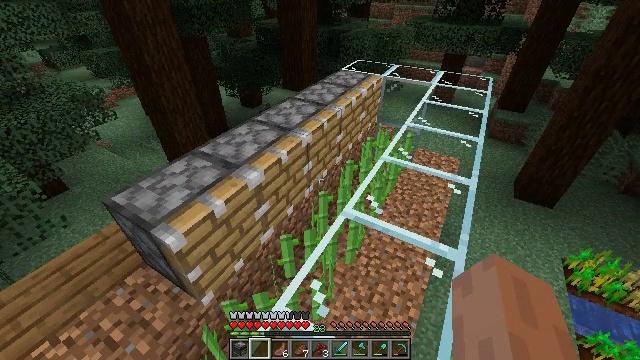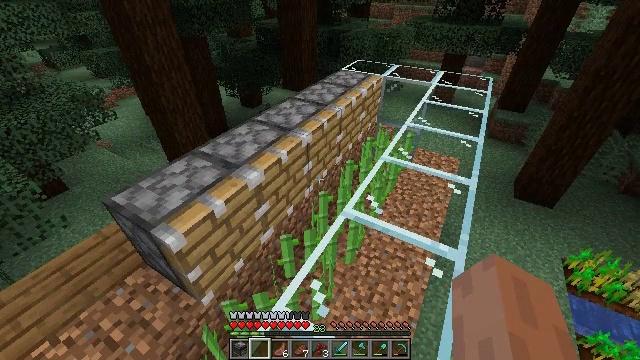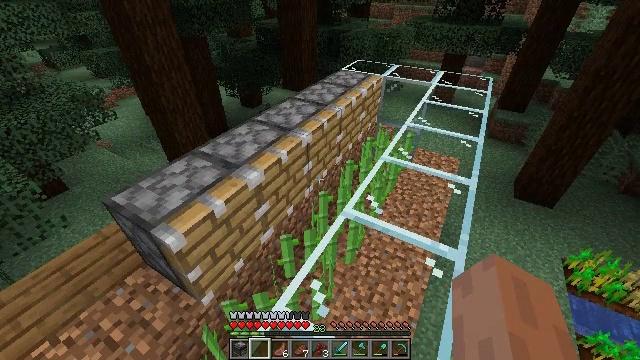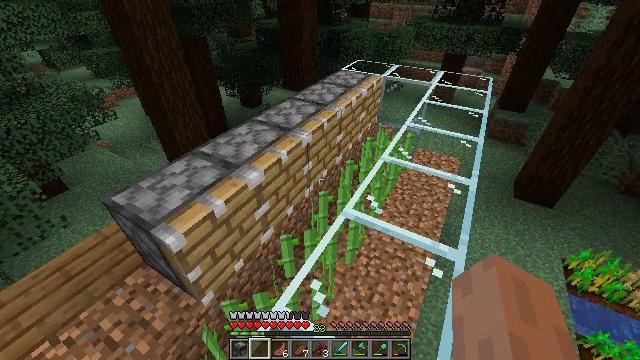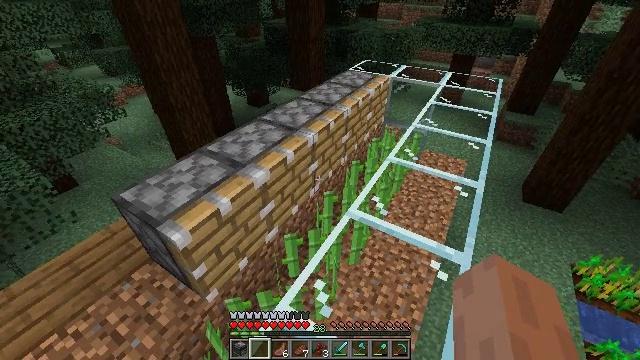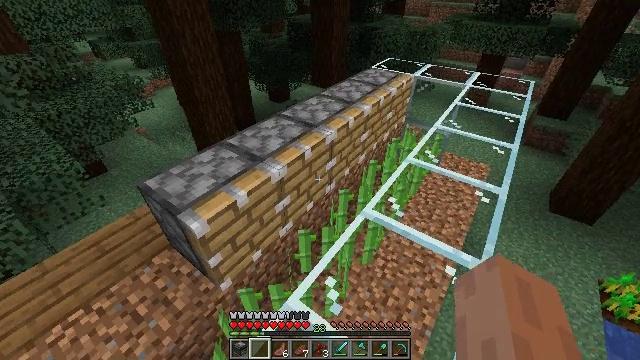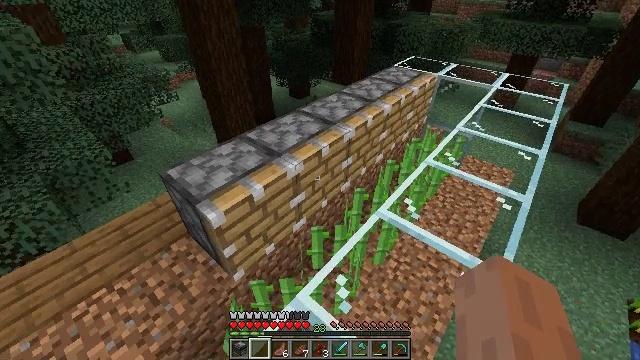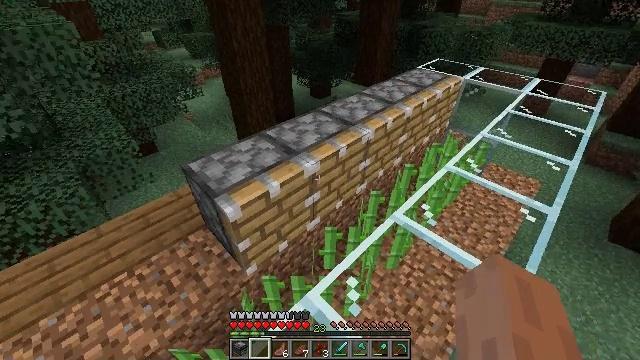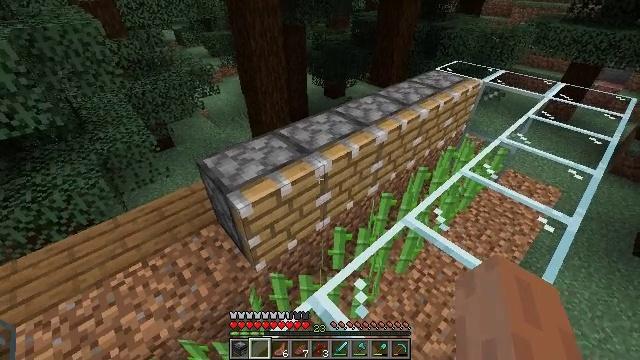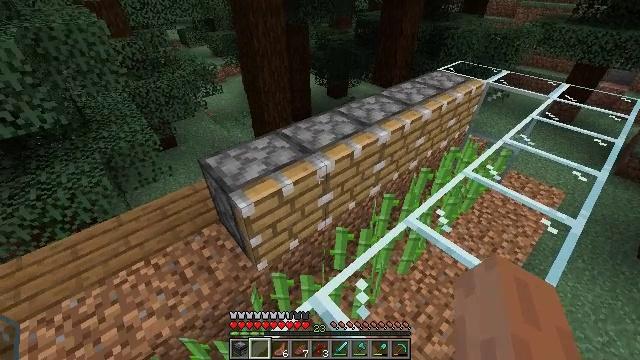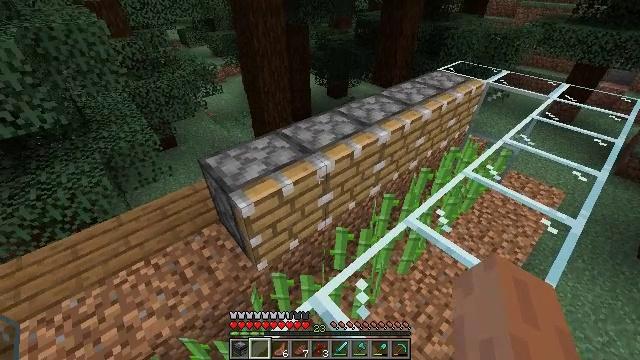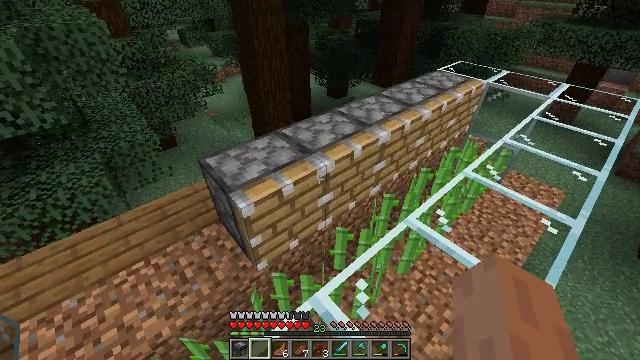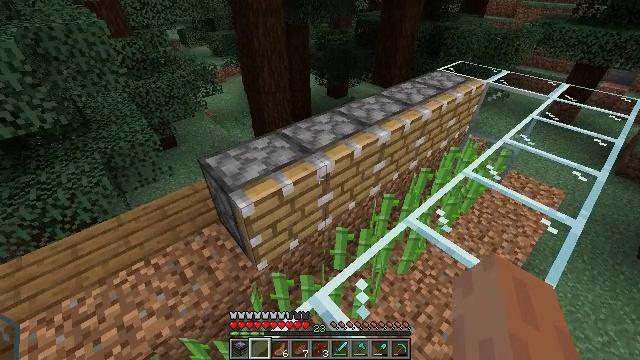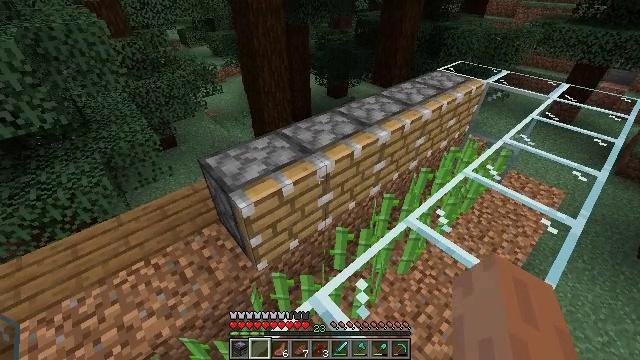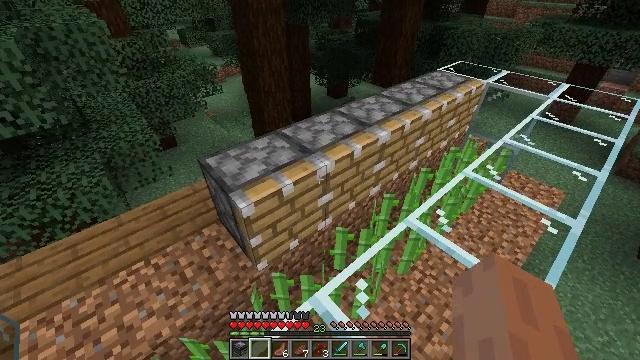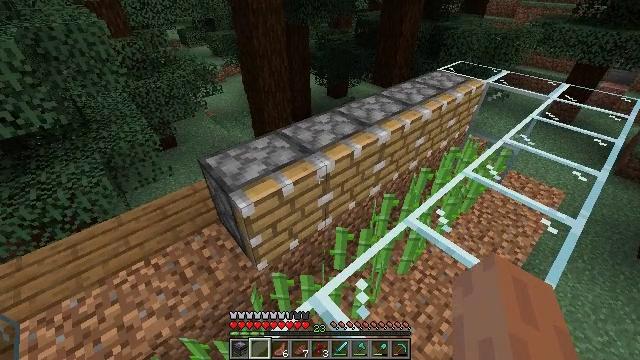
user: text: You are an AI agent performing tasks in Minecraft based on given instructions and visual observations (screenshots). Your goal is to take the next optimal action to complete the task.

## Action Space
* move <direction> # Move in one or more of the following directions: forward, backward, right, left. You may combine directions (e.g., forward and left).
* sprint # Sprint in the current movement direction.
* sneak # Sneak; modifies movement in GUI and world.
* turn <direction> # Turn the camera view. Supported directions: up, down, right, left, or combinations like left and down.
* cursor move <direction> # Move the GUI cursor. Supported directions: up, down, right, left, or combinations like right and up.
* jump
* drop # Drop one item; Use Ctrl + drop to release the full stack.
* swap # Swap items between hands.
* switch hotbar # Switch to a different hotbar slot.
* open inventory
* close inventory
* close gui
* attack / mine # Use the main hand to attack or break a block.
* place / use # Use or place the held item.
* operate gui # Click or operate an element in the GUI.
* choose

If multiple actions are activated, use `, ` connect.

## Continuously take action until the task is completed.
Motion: motion action
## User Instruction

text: Gather resources to craft the piston.
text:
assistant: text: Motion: no_op
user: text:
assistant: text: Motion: no_op
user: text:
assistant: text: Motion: no_op
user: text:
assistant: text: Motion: turn left
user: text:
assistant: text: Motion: turn left
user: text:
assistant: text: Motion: turn left
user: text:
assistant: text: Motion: turn left
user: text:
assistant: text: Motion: turn left
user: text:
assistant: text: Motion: no_op
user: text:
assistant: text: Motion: no_op
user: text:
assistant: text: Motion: no_op
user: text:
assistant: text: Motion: no_op
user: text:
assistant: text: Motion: no_op
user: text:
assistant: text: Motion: no_op
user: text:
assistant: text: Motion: no_op
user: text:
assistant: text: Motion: no_op
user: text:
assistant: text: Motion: no_op
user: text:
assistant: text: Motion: no_op
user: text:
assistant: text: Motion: no_op
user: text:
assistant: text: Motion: no_op
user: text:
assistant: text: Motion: no_op
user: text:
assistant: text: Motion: no_op
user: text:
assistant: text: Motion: no_op
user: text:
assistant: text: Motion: no_op
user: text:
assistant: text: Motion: no_op
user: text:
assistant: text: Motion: no_op
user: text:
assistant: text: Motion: no_op
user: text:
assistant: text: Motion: no_op
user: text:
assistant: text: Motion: no_op
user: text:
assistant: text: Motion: no_op